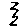
Label: zigzag